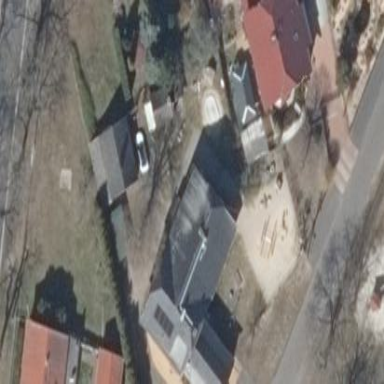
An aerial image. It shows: Kindergarten building.